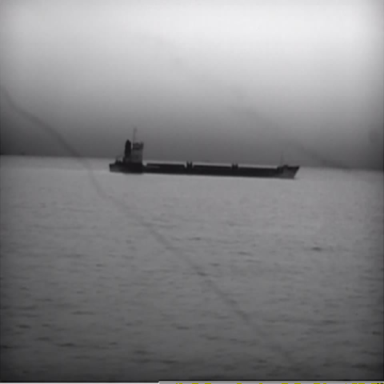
There is a liner in the infrared image.